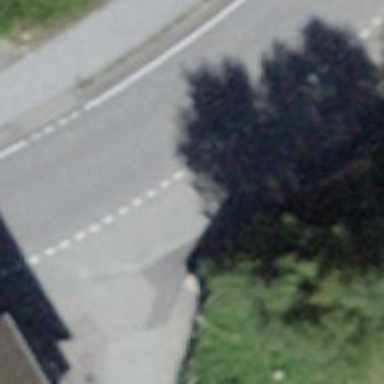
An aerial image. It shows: Bus stop along the road.